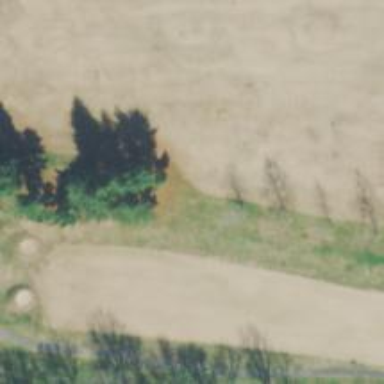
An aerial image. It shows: Scenic golf fairway.